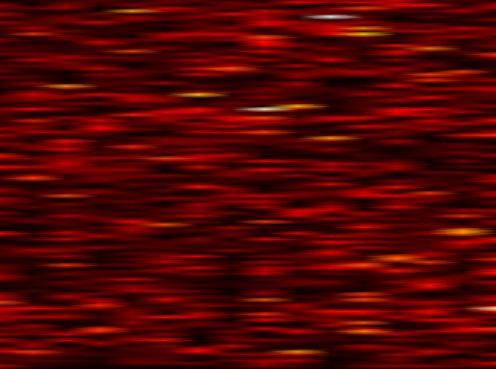
Label: FOFDM